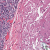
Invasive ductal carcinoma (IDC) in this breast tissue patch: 0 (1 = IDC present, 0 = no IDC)